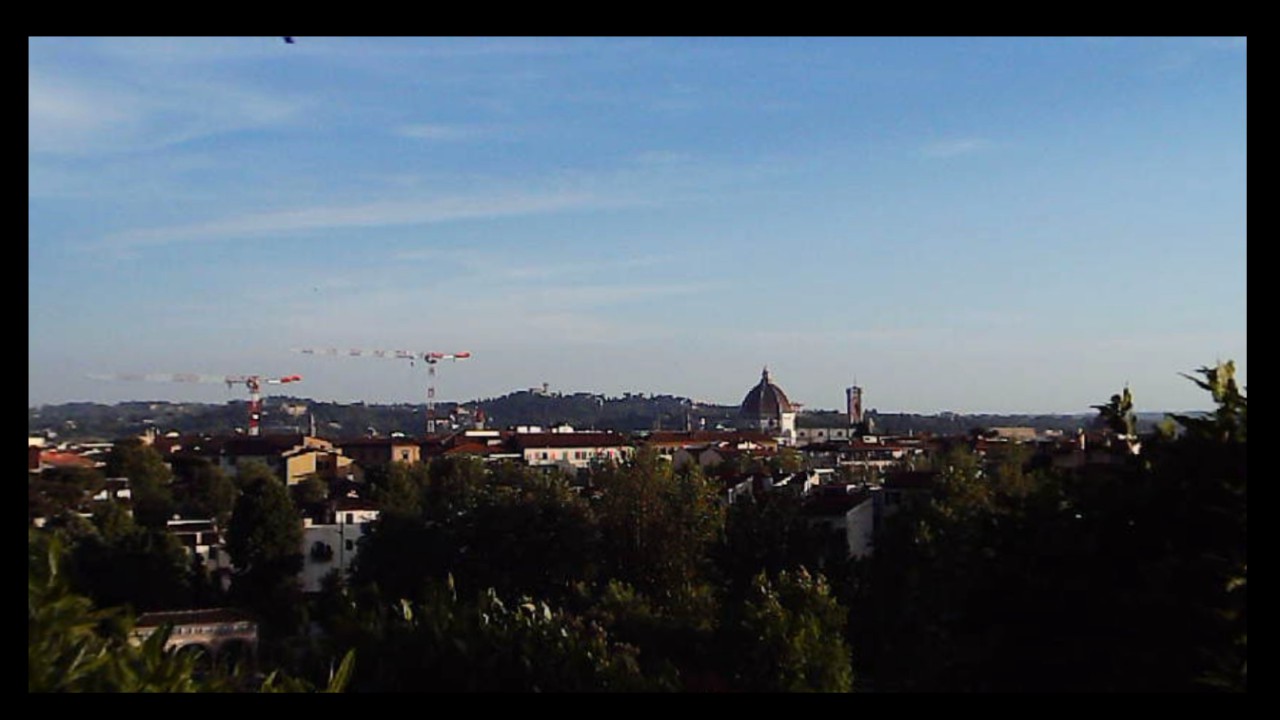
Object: Betafpv air75